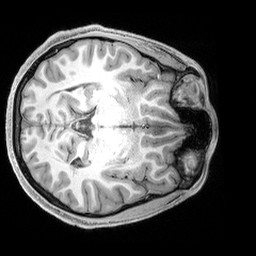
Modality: T1w
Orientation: axial
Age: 20
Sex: male
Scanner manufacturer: siemens
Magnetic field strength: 3 T
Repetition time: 2.4 s
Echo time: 0.00215 s